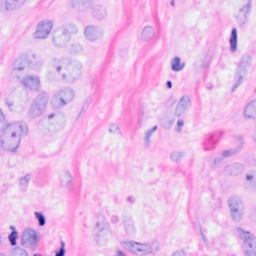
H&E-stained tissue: Breast